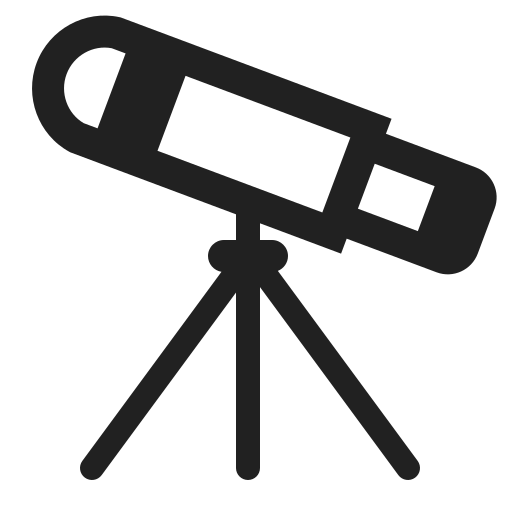
telescope high contrast